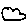
Label: cloud